Field crop: maize
Growth stage: 2
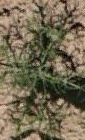
Species: salsola